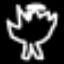
Label: angel